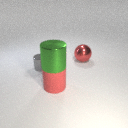
large red rubber cylinder in front of small gray metal cylinder